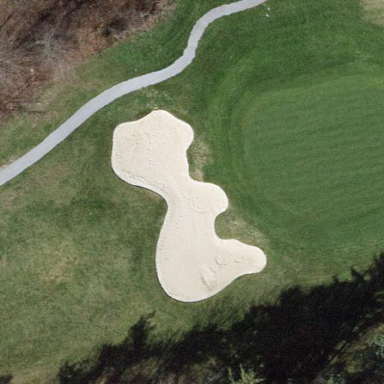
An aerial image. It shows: Sandy area is golf bunker.